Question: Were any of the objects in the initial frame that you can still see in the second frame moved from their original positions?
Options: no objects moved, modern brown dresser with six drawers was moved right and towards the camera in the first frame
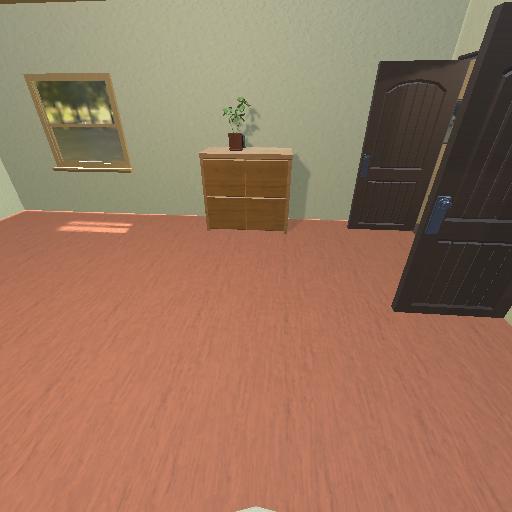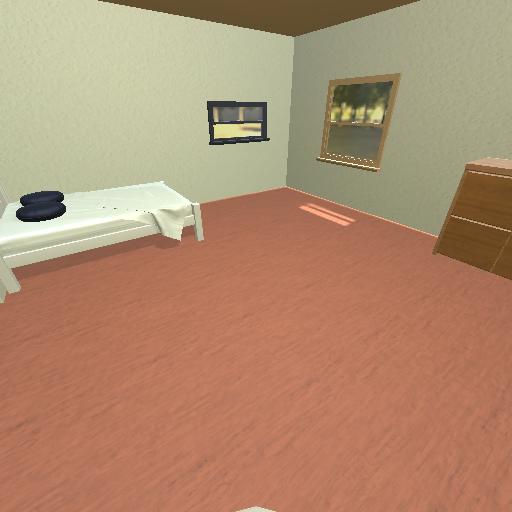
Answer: no objects moved